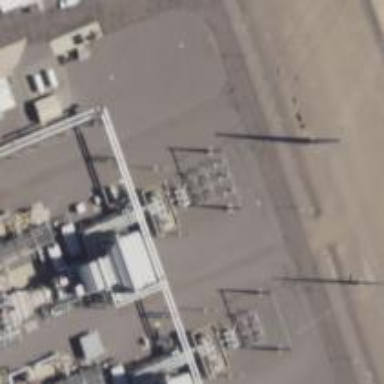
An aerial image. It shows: Gas turbine generator is in use.